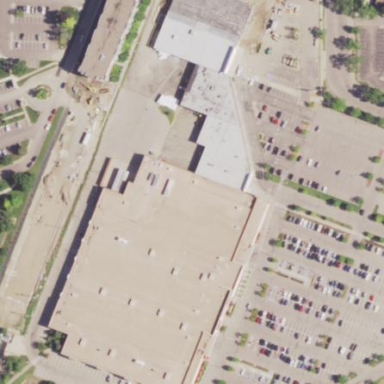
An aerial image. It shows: Retail building.